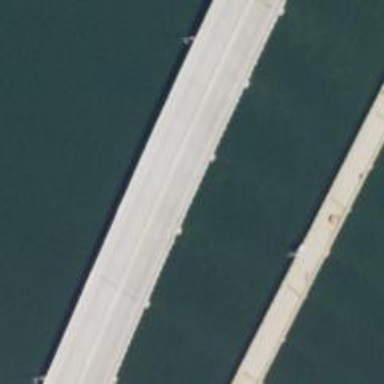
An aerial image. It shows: Beam bridge carrying trunk highway.